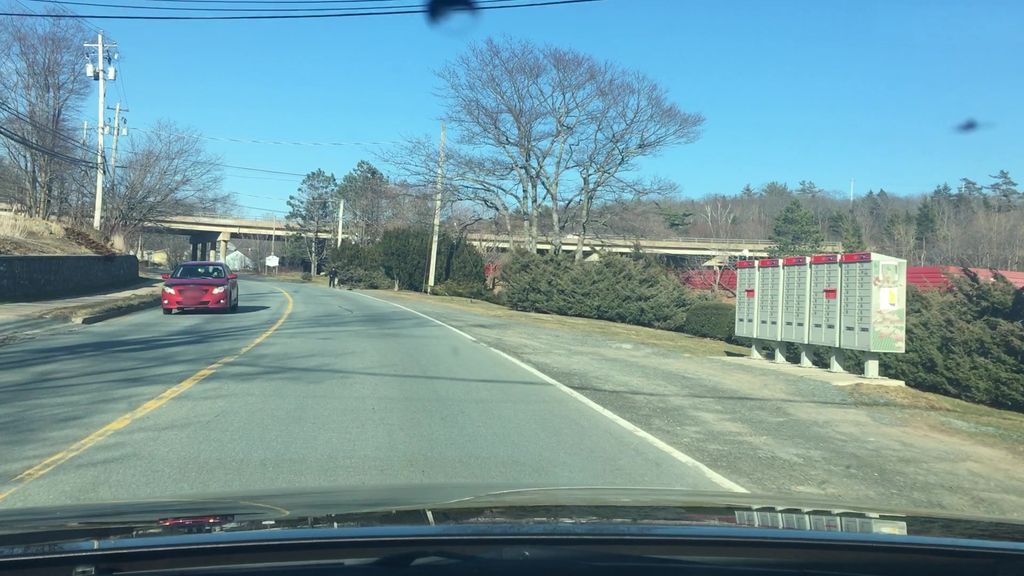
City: halifax